Question: I'm using Blank theme for styling my app. In this theme tabs do not stretching by width. How can I fix them?

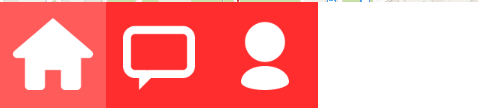
Answer: Generally the simplest way is to open one of the native themes from the Codename One SVN and look there (specifically at the theme constants) to see what was done to accomplish that.
In this case just define 'tabsGridBool=true' (checked) in the theme constants.